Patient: sex F, age 52
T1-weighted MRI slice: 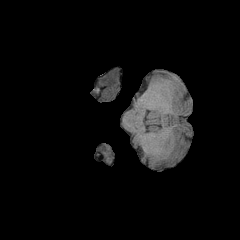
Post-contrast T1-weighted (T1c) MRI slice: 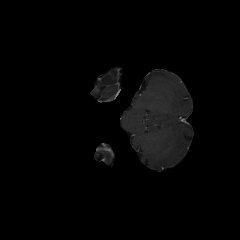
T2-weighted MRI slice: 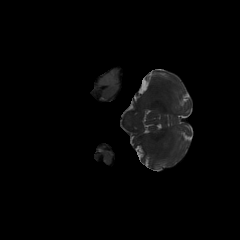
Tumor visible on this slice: yes
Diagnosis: Glioblastoma, IDH-wildtype
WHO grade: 4